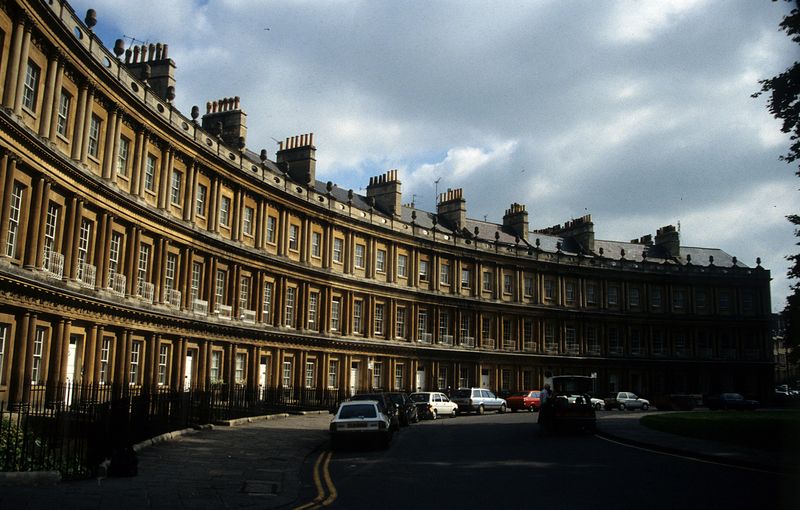
Titel: Gesamtansicht
Künstler: John d.Ä. Wood
Standort: Bath
Institution: Circus
Schlagwörter: baum, blau, blätter, dunkel, himmel, schatten, weiß, wolken, bäume, grün, ocker, stadt, äste, braun, fenster, grau, hell, licht, paris, schwarz, starsse, strasse, säulen, tür, dach, gebäude, gras, haus, rasen, rot, weg, wolke, zaun, beige, wand, architektur, halten, häuser, zweige, gitter, sonne, drei, klassizismus, england, kamin, kamine, oval, rund, schornstein, garten, bewölkt, spanien, farbig, bogen, fassade, italien, pflaster, türen, schornsteine, sprossenfenster, weis, zäune, pilaster, auto, wagen, foto, fotografie, schlote, eingänge, eisen, medaillon, bürgersteig, gehsteig, sprossen, münchen, palast, gebogen, gehweg, autor, reihe, rathaus, photo, halbrund, portal, kurve, sims, doppelsäulen, gesims, farbfoto, rechteckig, beet, historismus, geschosse, konkav, konvex, london, durchbruch, stockwerke, autos, fahrzeuge, englisch, s form, wohnungen, bauwerk, aufriss, parkplatz, ordnung, rundbau, repräsentativ, fensterreichen, pilasterordnung, dreizonig, kolonaden, häuserfront, vorgarten, reihenhaus, parken, rondel, vorgärten, pkw, conkav, convex, linksverkehr, crescent, doppelte ordnung, wegweg, #auto, konkyv, praken